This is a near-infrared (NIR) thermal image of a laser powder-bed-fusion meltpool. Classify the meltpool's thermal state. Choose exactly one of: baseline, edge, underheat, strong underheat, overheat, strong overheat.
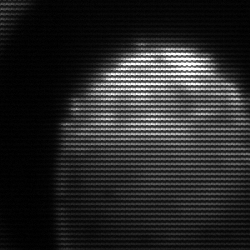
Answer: edge